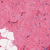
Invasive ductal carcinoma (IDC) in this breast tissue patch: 0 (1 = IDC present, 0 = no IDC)